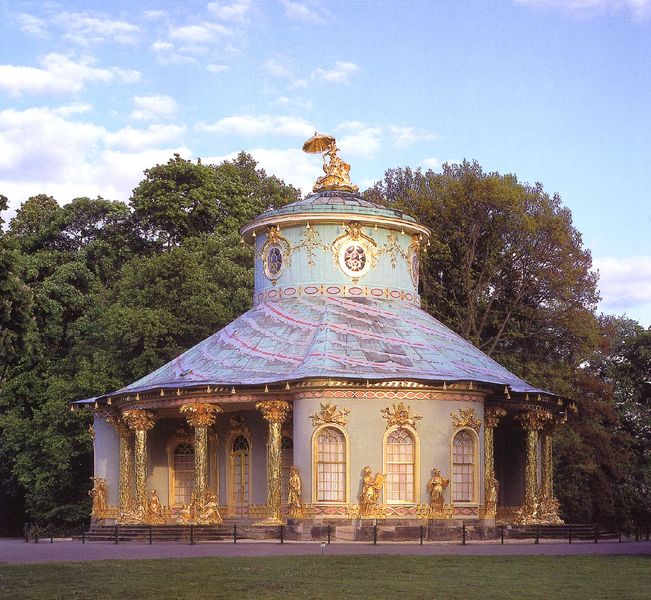
Titel: Das Chinesische Teehaus im Park von Sanssouci
Künstler: Johann Gottfried Büring
Standort: Potsdam, Sanssouci (EU - D - BB)
Schlagwörter: baum, blau, himmel, wolken, bäume, gelb, fenster, schmuck, säulen, tür, dach, gebäude, haus, park, rasen, rot, schirm, sonnenschirm, wolke, muster, barock, natur, figur, gold, wald, kreis, rund, engel, statue, hellblau, himmelblau, farben, linien, figuren, tor, orientalisch, tempel, pavillon, potsdam, chinoiserien, sanssouci, rotondo, rüe, musikhaus, paavillon, chinesisches teehaus